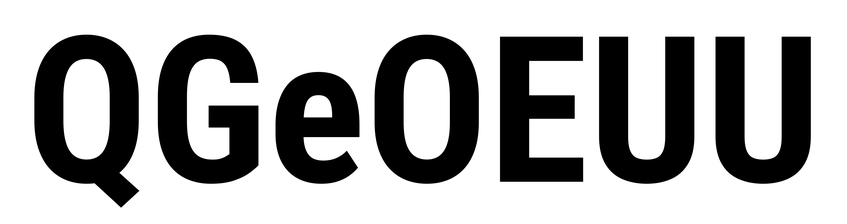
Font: Roboto_Condensed_Bold